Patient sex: M
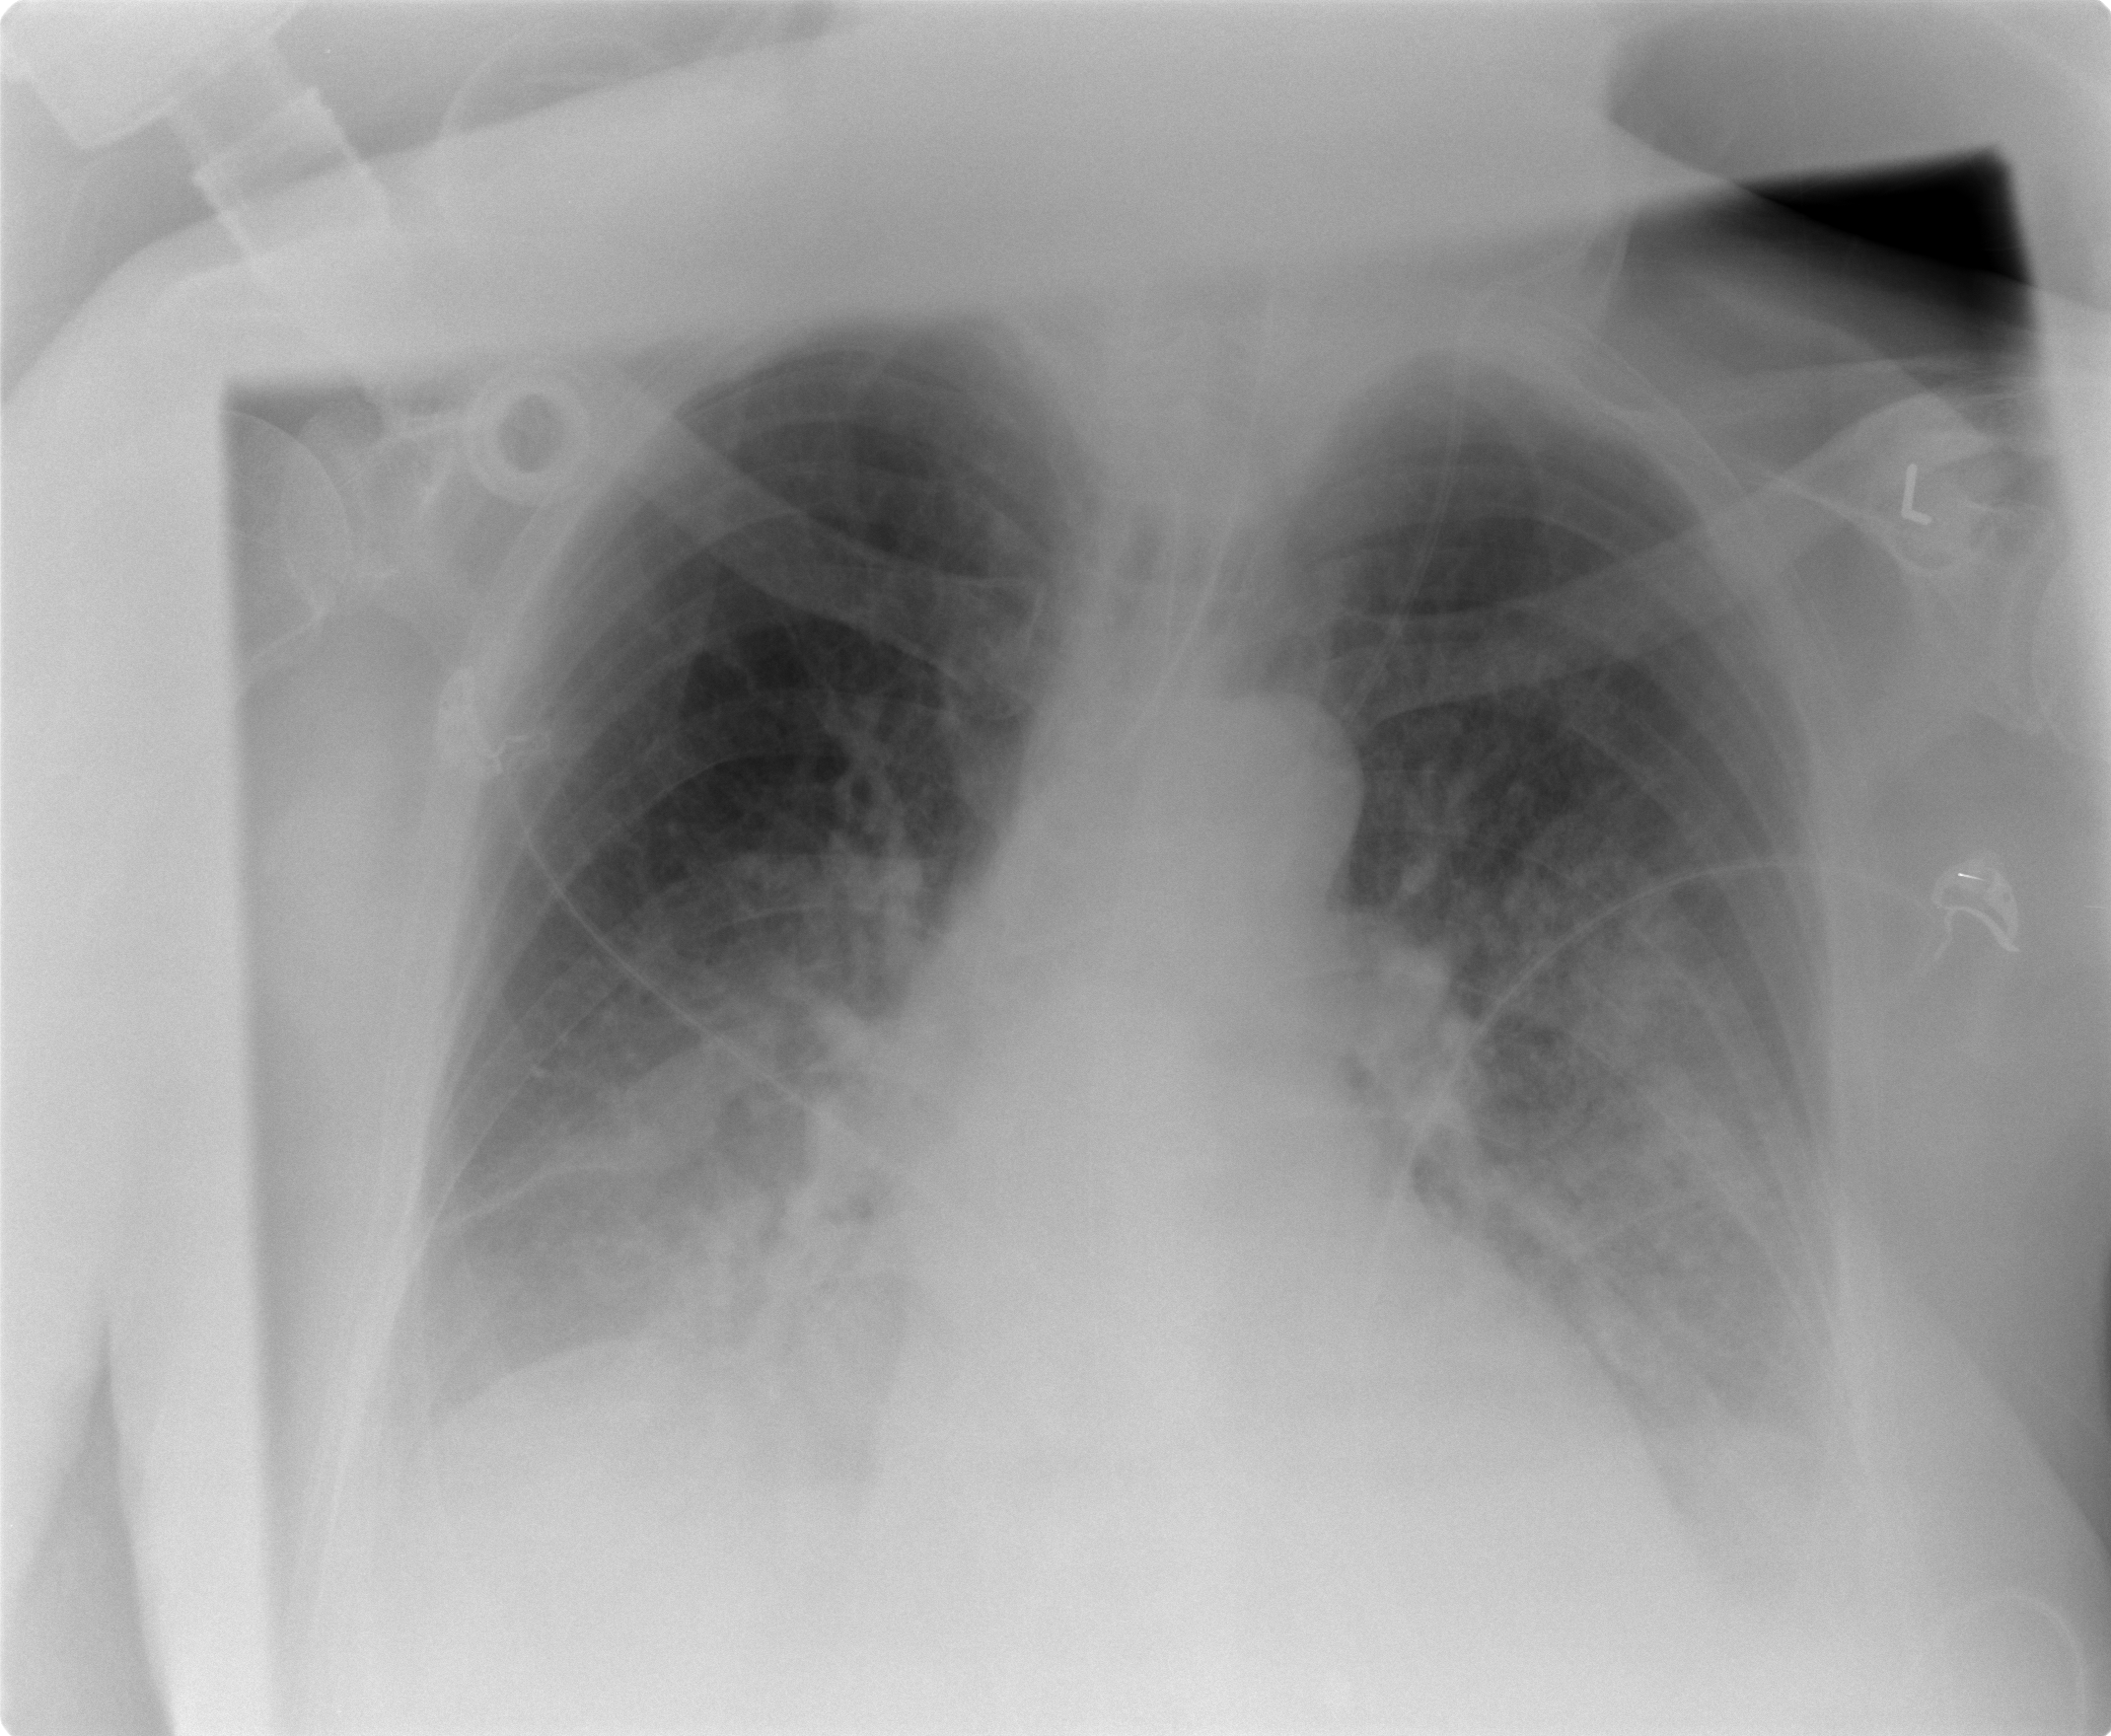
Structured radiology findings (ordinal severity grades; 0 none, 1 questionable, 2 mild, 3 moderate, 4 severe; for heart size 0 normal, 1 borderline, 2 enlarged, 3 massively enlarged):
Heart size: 1
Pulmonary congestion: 2
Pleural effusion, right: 1
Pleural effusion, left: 2
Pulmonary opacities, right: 2
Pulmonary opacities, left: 2
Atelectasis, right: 2
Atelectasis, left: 2